Aerial crown-view tile of a tropical tree (Barro Colorado Island, Panama), acquired 20250915:
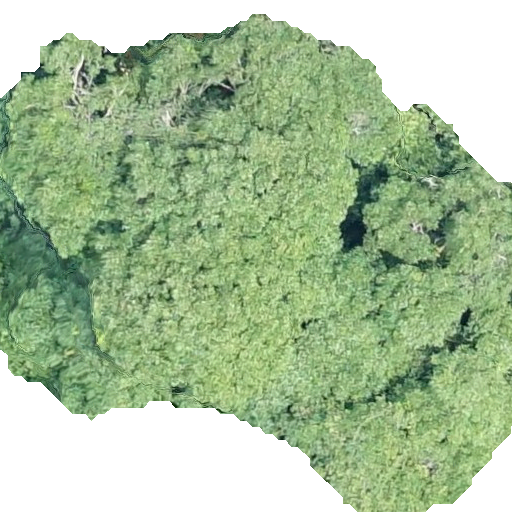
Species: Handroanthus guayacan
GBIF accepted scientific name: Handroanthus guayacan
Crown area: 302.795 m²